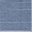
Piece: xx